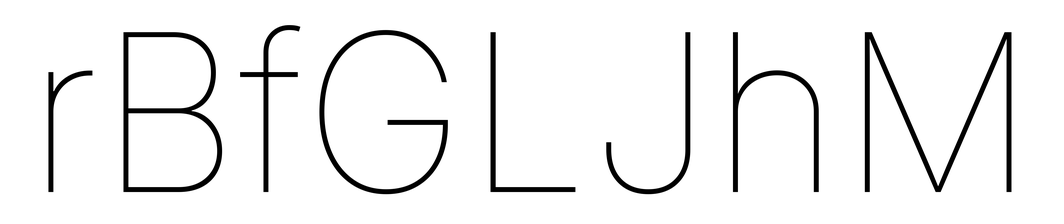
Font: Inter_Thin